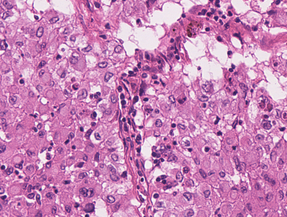
Tumor epithelial tissue: yes
Tumor-associated stroma tissue: yes
Normal tissue: no